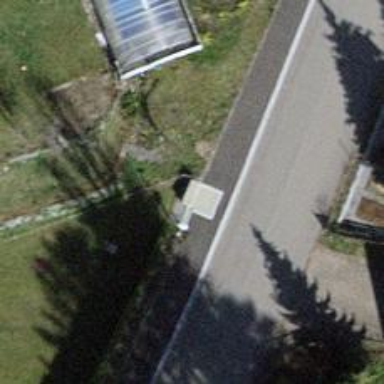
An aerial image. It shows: Street cabinet of man-made origin.